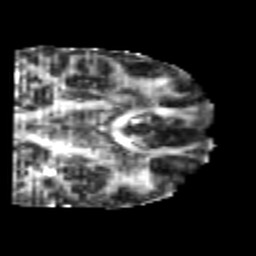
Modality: FA
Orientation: coronal
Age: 24
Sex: male
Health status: healthy
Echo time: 0.074 s